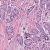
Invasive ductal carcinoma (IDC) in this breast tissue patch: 1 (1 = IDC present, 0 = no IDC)